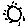
Label: sun